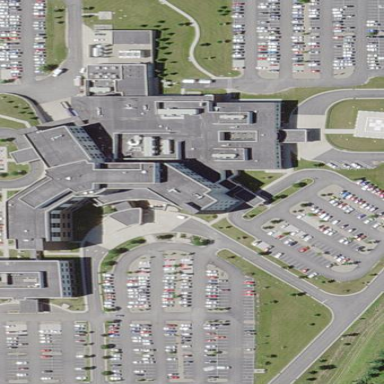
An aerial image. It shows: Hospital building.